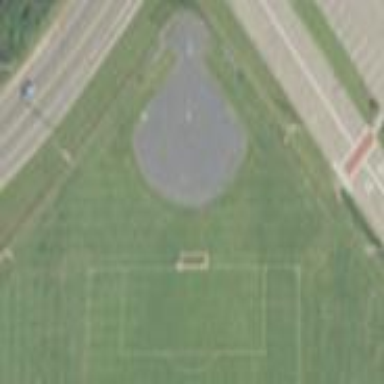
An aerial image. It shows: Softball pitch for leisure and sport activities.